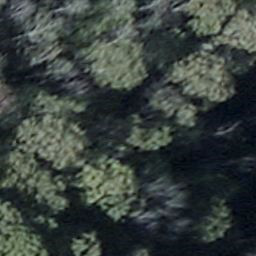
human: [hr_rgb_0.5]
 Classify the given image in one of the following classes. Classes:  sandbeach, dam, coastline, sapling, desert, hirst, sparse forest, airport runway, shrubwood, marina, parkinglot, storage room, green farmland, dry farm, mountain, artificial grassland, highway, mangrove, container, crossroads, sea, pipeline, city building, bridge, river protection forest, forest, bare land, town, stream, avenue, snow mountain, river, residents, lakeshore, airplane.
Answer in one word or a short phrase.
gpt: shrubwood